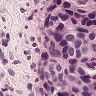
Metastatic tissue present: yes